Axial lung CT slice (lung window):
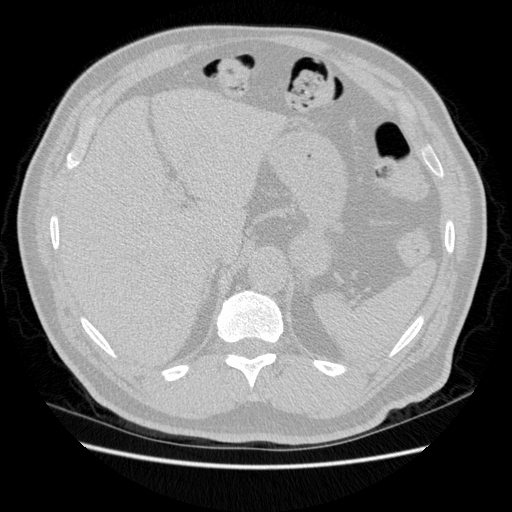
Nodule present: no